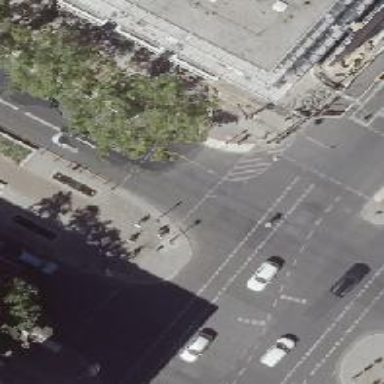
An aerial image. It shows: Road crossing with traffic signals.